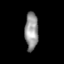
Tissue: skin
Cell type: Epithelial cells
Senescence score: 0.2834
Nuclear area (px): 496
Mean DAPI intensity: 147.052